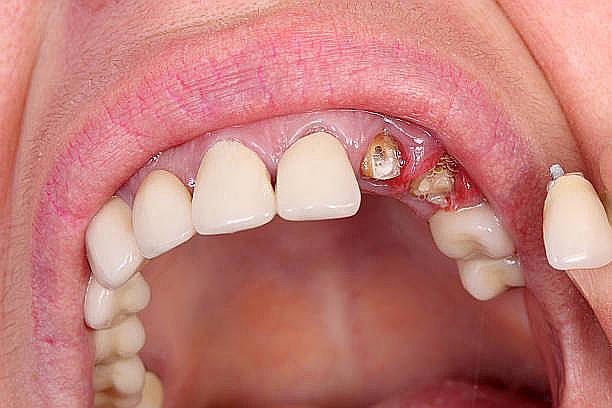
Condition: Gingivitis